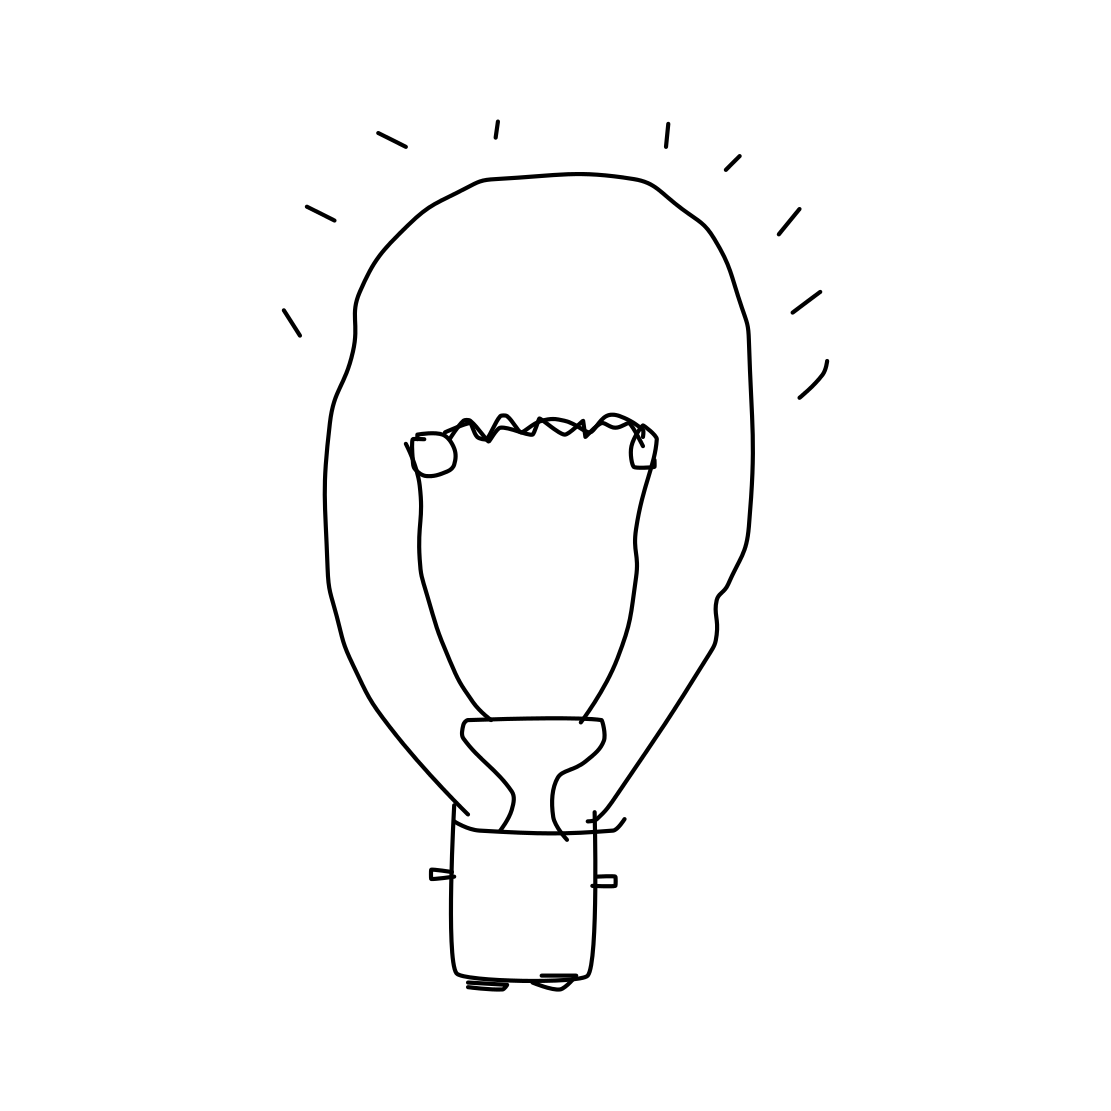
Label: lightbulb